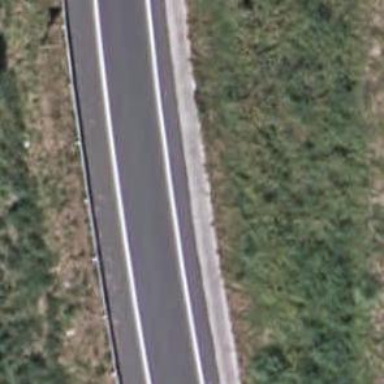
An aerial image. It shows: Asphalt trunk link motorway.